Question: I have a horizontally scrollable area. As you can see, there are white-to-transparent gradient rectangles on the left and on the right of the area on top of the scrollable content. What I am trying to do is to make scrollable items fade when they are near the left or the right end - now it looks more or less acceptable. The issue is with the semi-transparent background of the scroller container, you can see yellow map below. If there was an opaque background, it would be easy to implement. But as I have it semi-transparent, I need a solution how to make these rectangles fit the color around it somehow so that white rectangles wouldn't be that prominent.
Is there a right elegant way to do this without much hacking?

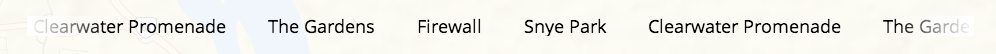
Answer: There is a non standard CSS property (that works in Chrome and Safari at the moment called '-webkit-background-clip' (<URL> that works like this:
'''
.masked{
background: url(/bgclip/img/paint.png) repeat, white;
-webkit-text-fill-color: transparent;
-webkit-background-clip: text;
}
'''
The <URL> suggests that it has broad support, but the value you want 'text' seems web kit specific.